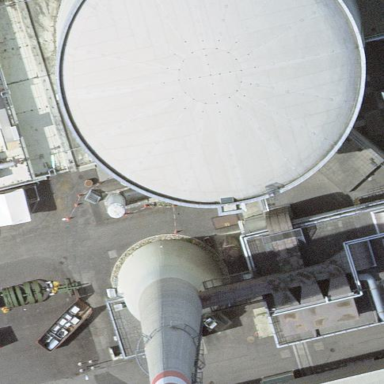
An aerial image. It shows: Storage tank building.